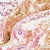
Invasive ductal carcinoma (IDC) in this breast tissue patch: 0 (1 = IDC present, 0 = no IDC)